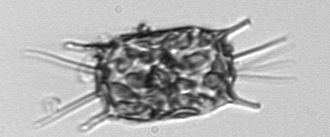
Label: Odontella